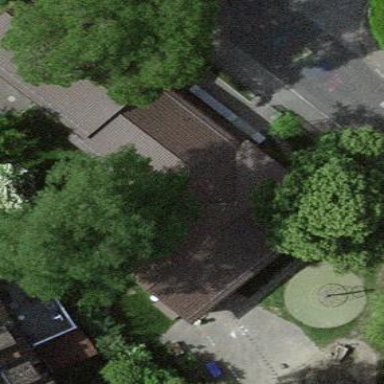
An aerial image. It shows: Kindergarten.